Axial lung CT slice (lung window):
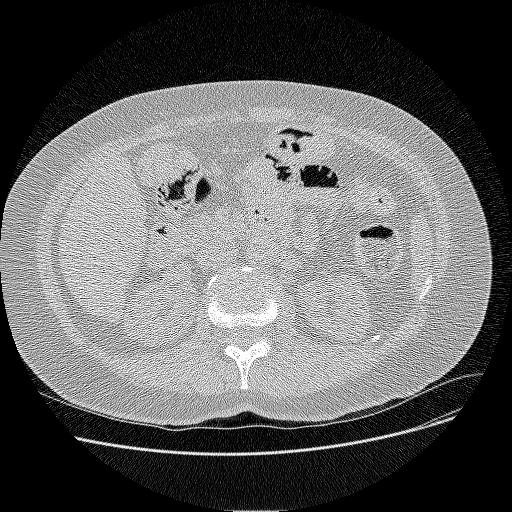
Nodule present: no